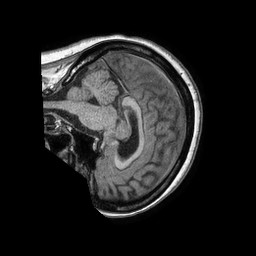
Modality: T1w
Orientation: sagittal
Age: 52
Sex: female
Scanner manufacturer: philips
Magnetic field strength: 1.5 T
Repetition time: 0.007756 s
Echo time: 0.003561 s